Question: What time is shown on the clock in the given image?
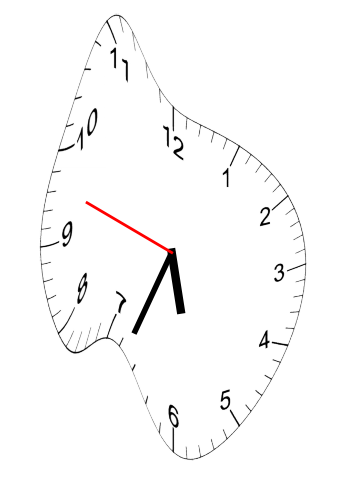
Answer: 05:33:48